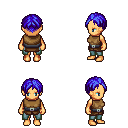
a pixel art fantasy rpg character, female body template, human, tanned skin, leather chest armor, teal pants, blue parted hairstyle, four views (front, back, left, right), 2x2 character sprite sheet, small pixel art, hard edges, no anti-aliasing